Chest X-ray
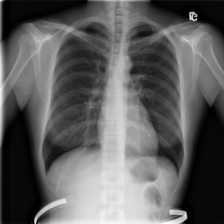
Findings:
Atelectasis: negative
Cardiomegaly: negative
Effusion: negative
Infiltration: negative
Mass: negative
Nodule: negative
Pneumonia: negative
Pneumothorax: negative
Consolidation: negative
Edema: negative
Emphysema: negative
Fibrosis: negative
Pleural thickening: negative
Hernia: negative